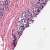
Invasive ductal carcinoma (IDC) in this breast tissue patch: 0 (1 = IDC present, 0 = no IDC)